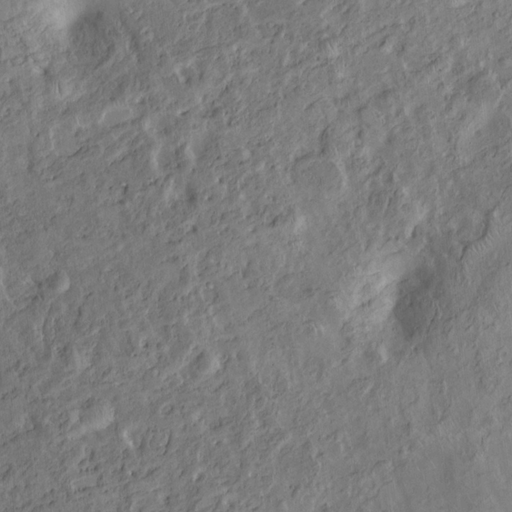
Objects detected: cone, cone